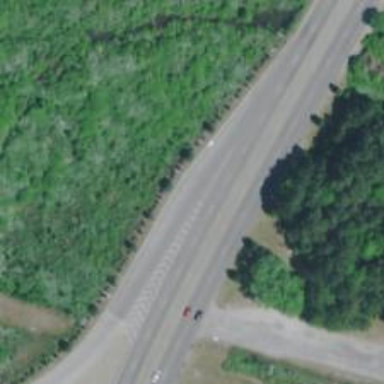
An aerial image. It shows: Asphalt road with primary link designation.